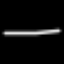
Label: octagon